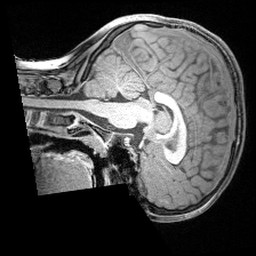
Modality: T1w
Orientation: sagittal
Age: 9
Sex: male
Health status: ill
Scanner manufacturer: siemens
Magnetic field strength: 3 T
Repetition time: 1.6 s
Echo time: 0.00179 s